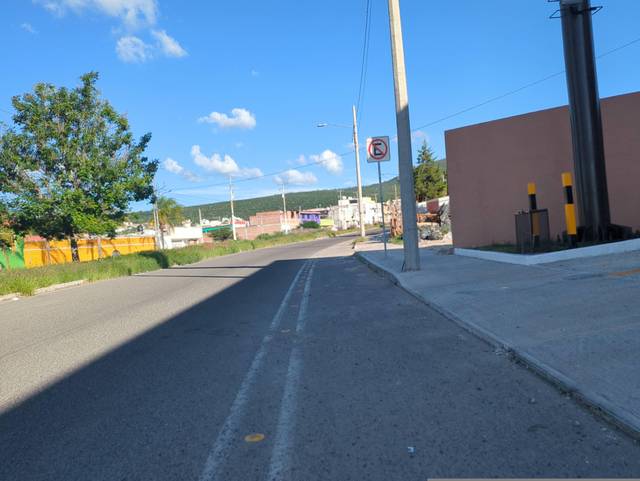
Region: Mexico
Coordinates: 20.556, -100.381